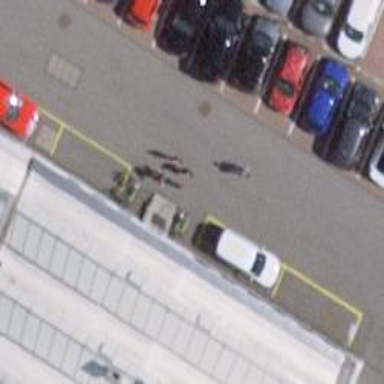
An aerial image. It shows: Road serving as parking aisle.